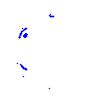
Particle: electron